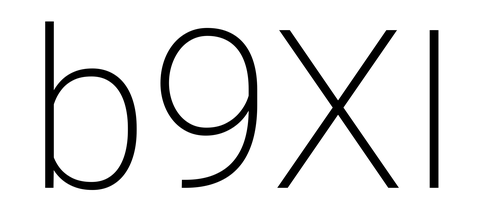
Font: Roboto_ExtraLight